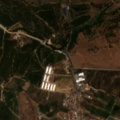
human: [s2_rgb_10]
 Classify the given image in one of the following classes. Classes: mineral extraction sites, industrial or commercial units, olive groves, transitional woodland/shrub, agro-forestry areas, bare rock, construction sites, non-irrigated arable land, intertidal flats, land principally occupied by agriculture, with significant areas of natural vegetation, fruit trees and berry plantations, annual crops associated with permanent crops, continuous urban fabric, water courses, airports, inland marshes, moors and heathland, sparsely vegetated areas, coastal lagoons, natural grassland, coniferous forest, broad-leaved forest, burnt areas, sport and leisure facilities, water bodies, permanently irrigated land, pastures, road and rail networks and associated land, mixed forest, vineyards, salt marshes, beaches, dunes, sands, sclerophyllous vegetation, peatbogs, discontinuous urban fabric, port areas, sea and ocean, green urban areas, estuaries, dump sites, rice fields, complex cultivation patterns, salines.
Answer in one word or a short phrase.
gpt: discontinuous urban fabric, complex cultivation patterns, land principally occupied by agriculture, with significant areas of natural vegetation, coniferous forest, mixed forest, transitional woodland/shrub